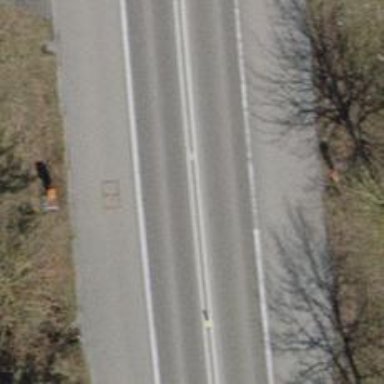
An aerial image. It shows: Emergency bay along the road.